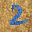
Label: 2